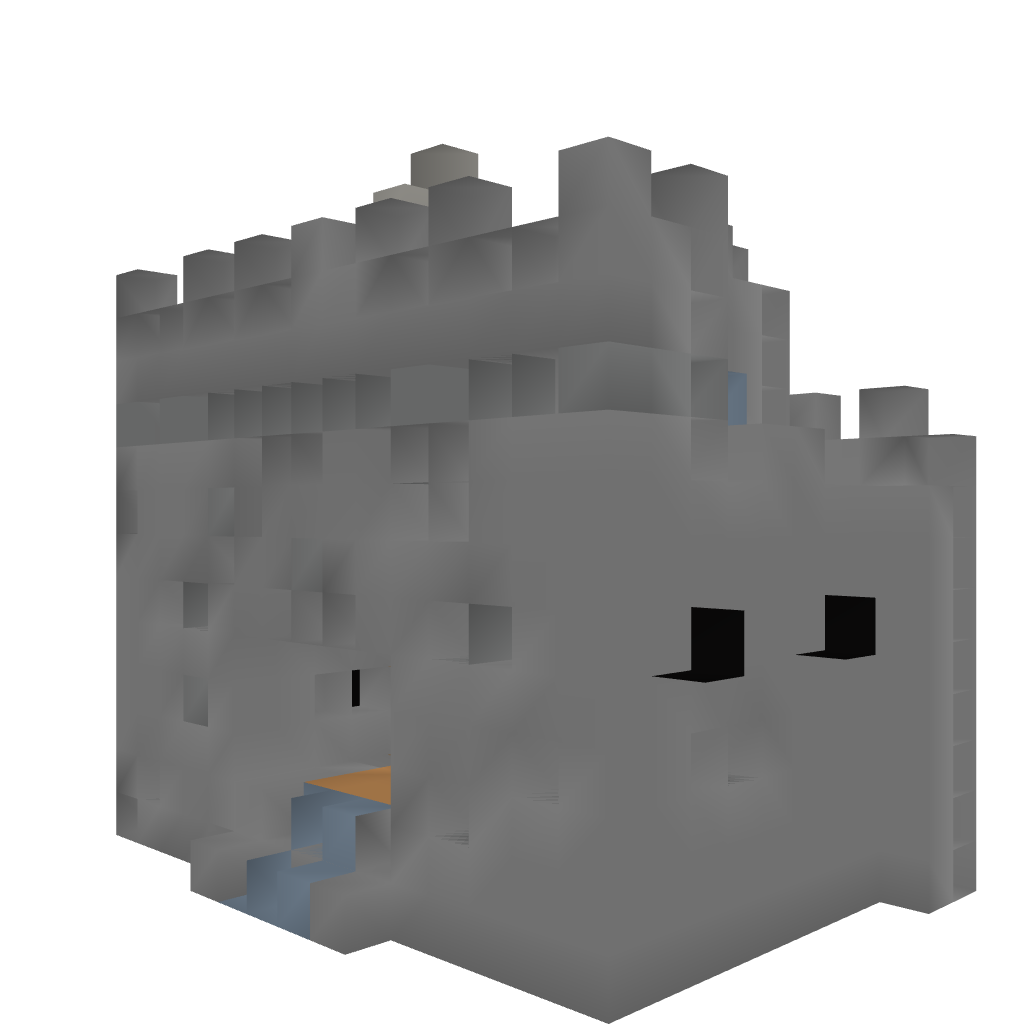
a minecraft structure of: Castle Gate